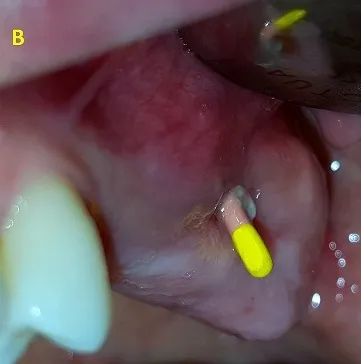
Use of the gutta-percha cone to explore the fistula by X-ray.
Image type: radiology (x_ray)